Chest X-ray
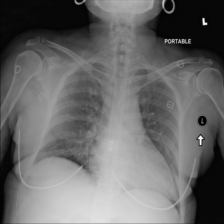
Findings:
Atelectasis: negative
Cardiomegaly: negative
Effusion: negative
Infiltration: negative
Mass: negative
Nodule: negative
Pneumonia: negative
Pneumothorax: negative
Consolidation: negative
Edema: negative
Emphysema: negative
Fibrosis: negative
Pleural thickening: negative
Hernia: negative